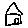
Label: house